Question: I have used ViewHolder + Bitmap decodes/compress and imageCache in my ListView so i can no longer have out of memory error but unfortunately i'm still getting it, it happens mostly when i'm back to my ListView Activity from another Activity, or when i go from my current ListView Activity to another ListView Activity.
Can anyone please tell me if i'm missing something? here's my code:
'''
private class MyAdapter extends ArrayAdapter<String> {
LruCache<Integer, Bitmap> imageCache;
public MyAdapter(Context context, int resource, int textViewResourceId, String[] strings) {
super(context, resource, textViewResourceId, strings);
final int maxMemory = (int) (Runtime.getRuntime().maxMemory() / 1024);
final int casheSize = maxMemory / 8;
imageCache = new LruCache<>(casheSize);
}
@Override
public View getView(int position, View convertView, ViewGroup parent) {
ViewHolderItem viewHolder;
String[] names = getResources().getStringArray(R.array.grilled_fresh_beef_names);
String[] prices = getResources().getStringArray(R.array.grilled_fresh_beef_prices);
String[] ingredients = getResources().getStringArray(R.array.grilled_fresh_beef_ingredients);
if(convertView==null) {
LayoutInflater inflater = (LayoutInflater) getSystemService(Context.LAYOUT_INFLATER_SERVICE);
convertView = inflater.inflate(R.layout.categories_item, parent, false);
viewHolder = new ViewHolderItem();
viewHolder.item_name = (TextView) convertView.findViewById(R.id.items_name);
viewHolder.item_price = (TextView) convertView.findViewById(R.id.item_price);
viewHolder.item_ingredient = (TextView) convertView.findViewById(R.id.ingredients);
viewHolder.imageView = (ImageView) convertView.findViewById(R.id.item_image);
viewHolder.imageView.setScaleType(ImageView.ScaleType.CENTER_CROP);
convertView.setTag(viewHolder);
} else {
viewHolder = (ViewHolderItem) convertView.getTag();
}
viewHolder.item_name.setText(names[position]);
viewHolder.item_price.setText(prices[position]);
viewHolder.item_ingredient.setText(ingredients[position]);
Bitmap bitmap = imageCache.get(position);
if (bitmap == null) {
bitmap = BitmapFactory.decodeResource(getResources(), beef_burger[position]);
ByteArrayOutputStream bos = new ByteArrayOutputStream();
bitmap.compress(Bitmap.CompressFormat.JPEG, 100, bos);
imageCache.put(position, bitmap);
}
viewHolder.imageView.setImageBitmap(bitmap);
return convertView;
}
}
'''

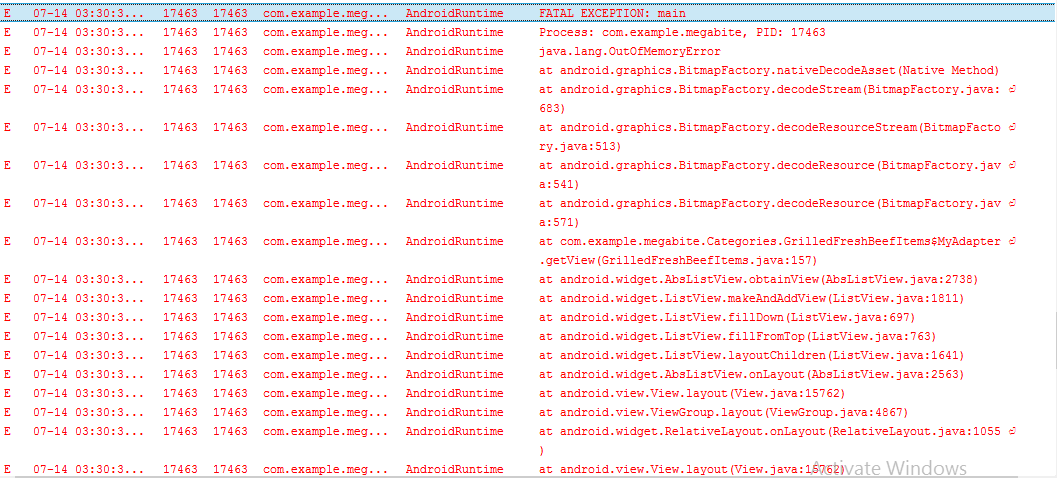
Answer: The problem using the lru cache the way you do is you are keep a reference to all the bitmaps you create even the one ones that are not on screen. Android is not able to garbage collect these and resuse them because of this reference to the lru cache.
As the other answer stated its better to use a library to take care of the caching for you. I would recommend <URL>.
I personally use glide. It seems to load images that bit faster and its perfect for loading images in a listview.
Its as simple as
'''
Glide.with(context)
.load(***image file/path/bitmap***)
.into(viewHolder.imageView);
'''